【题型】填空题　【知识点】平面几何　【难度】medium
一个机器零件的形状是有缺口的圆形铁片，如图中实线部分为裁剪后的形状．已知这个圆的半径是$\boldsymbol{10\,\text{cm}}$，$AB=8\,\text{cm}$，$BC=6\,\text{cm}$，且$AB\perp BC$，则圆心到点$B$的距离约为\underline{\quad\quad}$\text{cm}$．（结果精确到$0.1\,\text{cm}$）

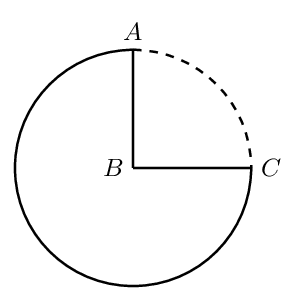
【解答】
\noindent \textbf{【答案】} $\boldsymbol{4.1}$

\vspace{0.3cm}
\noindent \textbf{【分析】} 利用圆的对称性及三角恒等变换、余弦定理计算即可.

\vspace{0.3cm}
\noindent \textbf{【详解】} 如图所示，设圆心为$D$，$AC$的中点为$E$，则$AD=10$，
\vspace{0.1cm}
\noindent 由题意易知$AC=\sqrt{AB^2+BC^2}=10=2AE$，
\vspace{0.1cm}
\noindent 则$\cos\angle DAC=\dfrac{AE}{AD}=\dfrac{1}{2}$，$\angle DAC=60^\circ$，
\vspace{0.1cm}
\noindent $\cos\angle BAC=\dfrac{AB}{AC}=\dfrac{4}{5}$，$\sin\angle BAC=\dfrac{BC}{AC}=\dfrac{3}{5}$，
\vspace{0.1cm}
\noindent $\cos\angle BAD=\cos(60^\circ-\angle BAC)=\cos60^\circ\cos\angle BAC+\sin60^\circ\sin\angle BAC$
\vspace{0.1cm}
\noindent $=\dfrac{1}{2}\times\dfrac{4}{5}+\dfrac{\sqrt{3}}{2}\times\dfrac{3}{5}=\dfrac{4+3\sqrt{3}}{10}$，
\vspace{0.1cm}
\noindent 由余弦定理知
\vspace{0.1cm}
\noindent $BD^2=AD^2+AB^2-2AD\cdot AB\cos\angle BAD$
\vspace{0.1cm}
\noindent $=100+64-2\times10\times8\times\dfrac{4+3\sqrt{3}}{10}=100-48\sqrt{3}$，
\vspace{0.1cm}
\noindent 所以$BD=\sqrt{100-48\sqrt{3}}\approx4.1\,\text{cm}$.

\vspace{0.1cm}
\noindent 故答案为：$\boldsymbol{4.1}$.

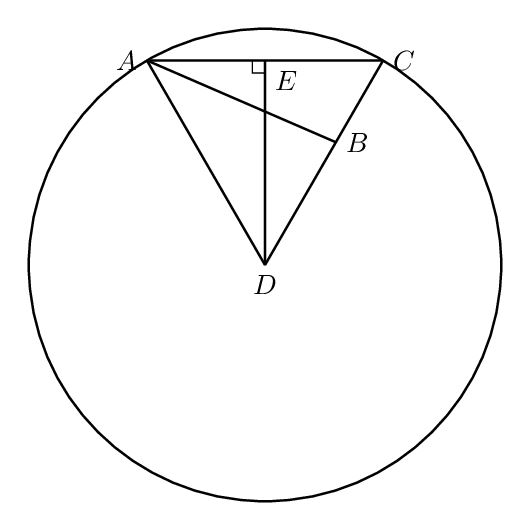